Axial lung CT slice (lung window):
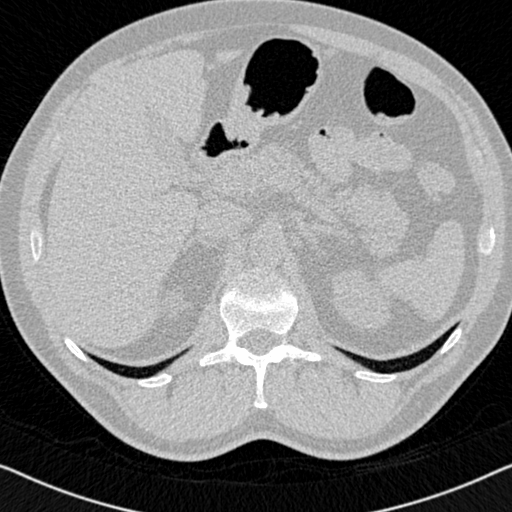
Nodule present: no